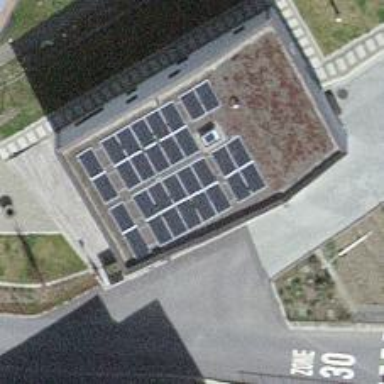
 consisting of solar photovoltaic panels."